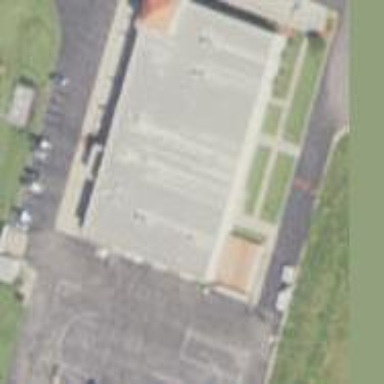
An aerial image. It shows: Building that houses motorcycle shop.